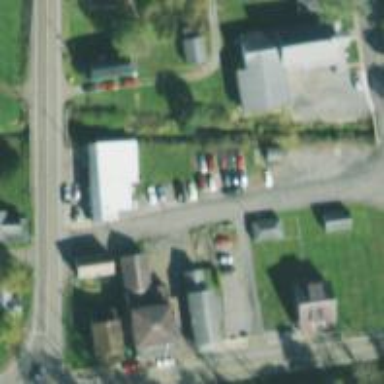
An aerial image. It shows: Alley classified as service road.